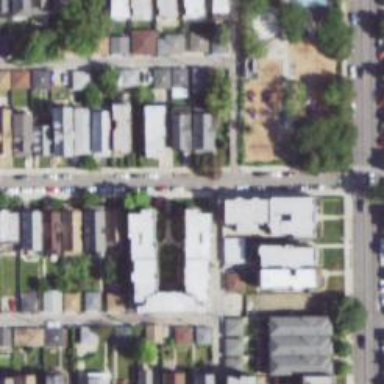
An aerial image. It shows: Alley classified as service road.